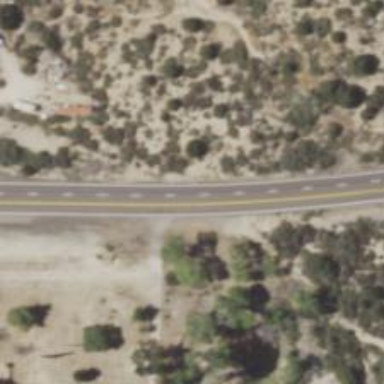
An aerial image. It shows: Abandoned road.